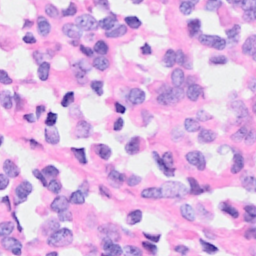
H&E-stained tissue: Breast